Question: When i add a Form to LWUIT using form.show(), the form is not set exactly in the (0,0) coordinate, it's leaving like 20 pixels in the top and 3 on the left.
I'm developing for the Nokia SDK 1.1 FYI and i'm using their version of LWUIT
Let me know if there is a workaround on this.
Cheers!
Alberto
EDIT:
Here is how i'm creating the Form
'''
Display.init(this);
this.view = new Form();
this.view.setLayout(new CoordinateLayout(Display.getInstance().getDisplayWidth(), Display.getInstance().getDisplayHeight()));
this.view.setScrollableY(false);
this.view.show();
'''
This shows a padding on the top and on the left side (Bigger on the top than on the left side)
See a screen shot:

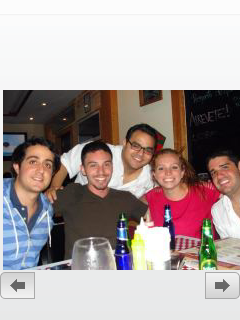
Answer: Found the 2 Issues:
1) I had to set the titleArea padding and margins to 0 like this:
this.view.getTitleArea().getStyle().setMargin(0, 0, 0, 0);
this.view.getTitleArea().getStyle().setPadding(0, 0, 0, 0);
this.view.revalidate();
2) For the left padding, it was in the label where i was placing the photo, so just changing it's style (padding) to 0 made the trick
Cheers,